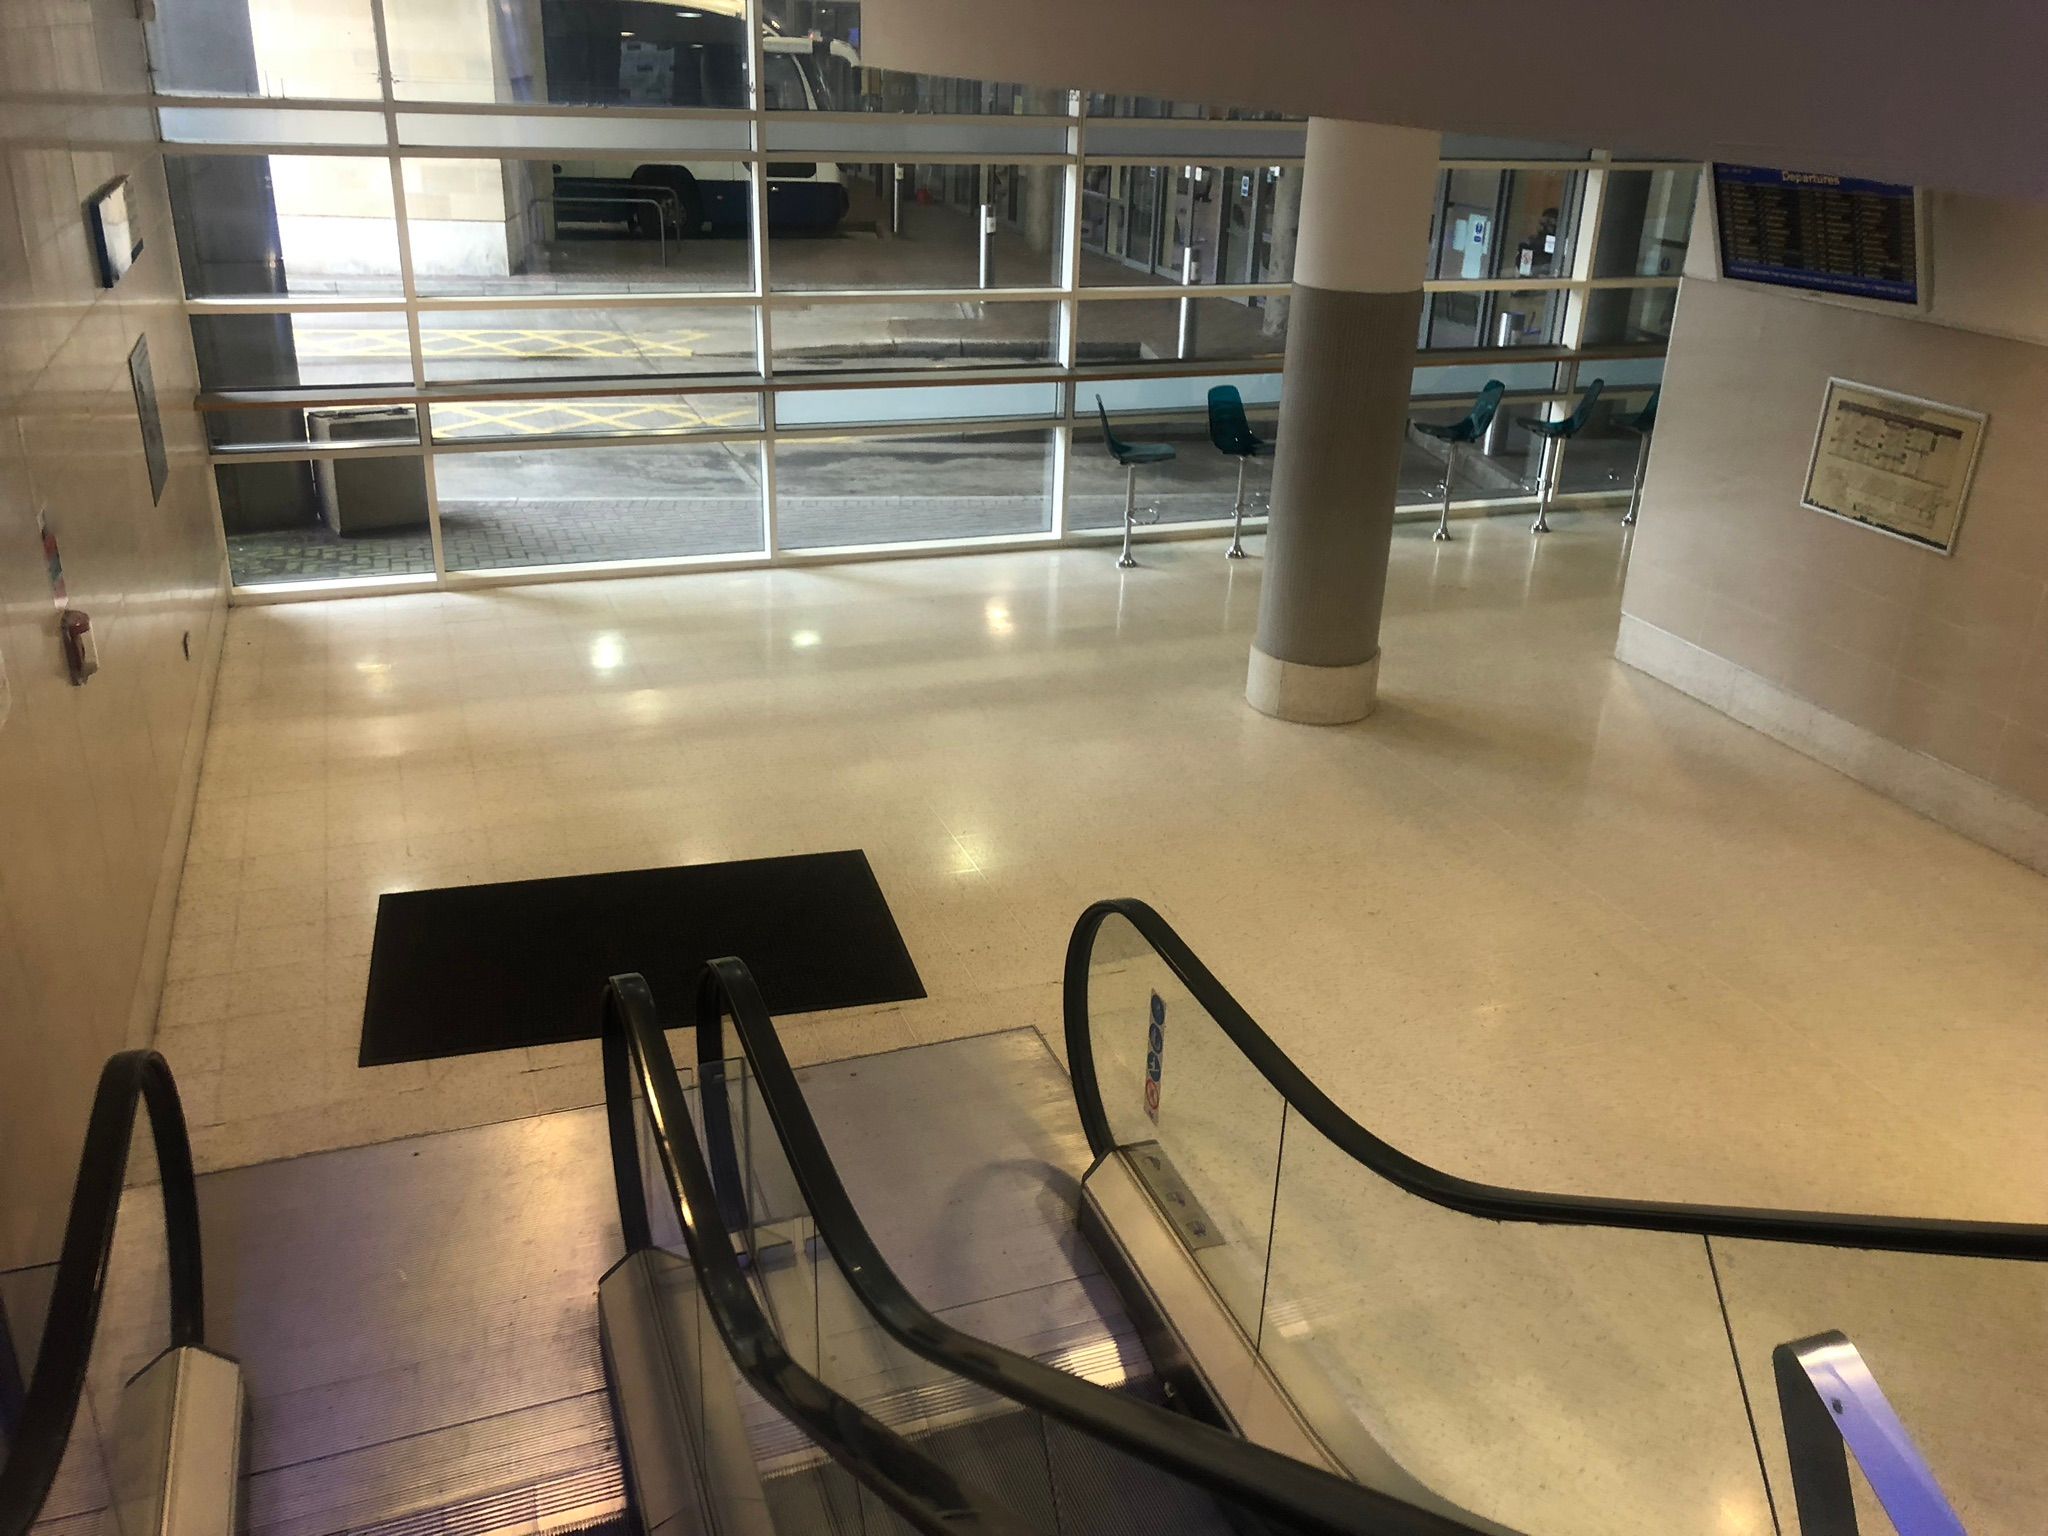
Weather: snowy
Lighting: day
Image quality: slightly poor
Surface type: walking surface
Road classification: steps, corridor
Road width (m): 1
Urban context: urban centre
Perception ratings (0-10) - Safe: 6.66, Lively: 1.2, Beautiful: 3.22, Boring: 3.47, Depressing: 1.82, Wealthy: 3.68